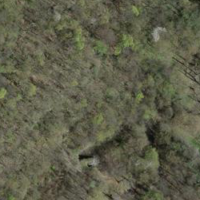
EUNIS habitat code: 41
Species observed at this site:
Neottia ovata